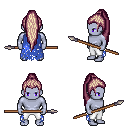
a pixel art fantasy rpg character, male body template, dark elf, purple skin, blue tattered cape, white pants, white blonde extra-long topknot hairstyle, spear, four views (front, back, left, right), 2x2 character sprite sheet, small pixel art, hard edges, no anti-aliasing